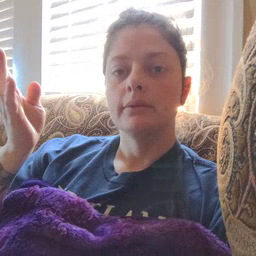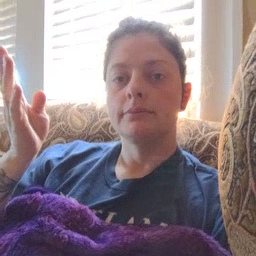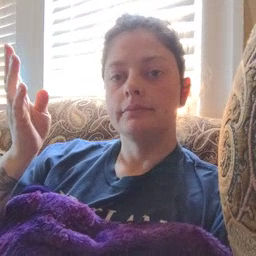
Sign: open